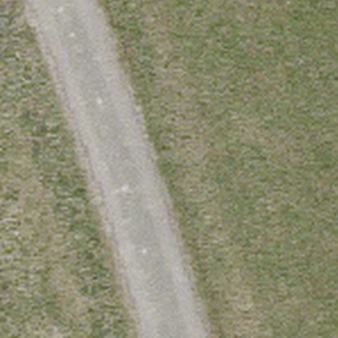
Label: other